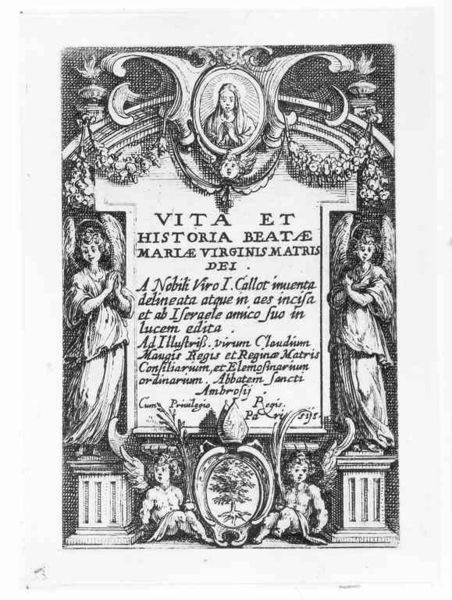
Titel: Titelblatt zu "VITA ET HISTORIA BEATAE MARIAE VIRGINIS MATRIS DEI
Künstler: Jacques Callot
Standort: Karlsruhe
Institution: Staatliche Kunsthalle Karlsruhe
Schlagwörter: arch, arches, column, columns, folds, hands, ornate, people, pope, religious, white, women, black, dress, girls, hair, lady, old, portrait, sitting, table, woman, decorative, flowers, mirror, pictures, print, two, palm, plant, flower, angel, angels, fruit, greek, life, man, stone, tree, trees, baroque, child, scroll, stand, plants, drawing, paper, black and white, decoration, frame, ornament, oval, mother, etching, illustration, sketch, french, revolution, saint, cross, writing, statue, wings, virgin, letters, children, cherubs, cupid, letter, putti, putto, human, madonna, garland, leaves, wreath, history, ink, inscription, jesus, prayer, square, art, statues, board, engraving, pencil, moon, crest, angles, circle, fire, doves, god, book, christ, tiara, fresco, pillar, contrast, maria, mary, altar, branch, hatching, page, pedestal, palms, standing, cross hatching, pray, wing, praying, latin, flame, text, socket, base, words, babies, image, manuscript, halo, copper, wheat, virgin mary, romance, emblem, announcement, fuck, pillars, graphite, writting, eighteenth century, callot, boek, frontispiece, title, frontispice, guirlande, pedestals, cartouche, bases, rays, cover, poem, mother of god, worship, live, title page, ok fine, it is latin though, n shit, the life and story, of the blessed virgin mary, symmetric, stitch, biography, document, a, vita, sun moon, plint, et, sclupture, medaillon, cherubim, historia, line art, podium, cheribum, cursive, our mother, beat, garlands, asdfasd, writng, vita et, viro i, vir1, viro 1, virginis, lebel, beatae, dei, scrolling, viat, beate, bobili, viro, basee, colonx, colons, mariae, matris, bratae, nobili, marine virginis matris dei, rame, scripts